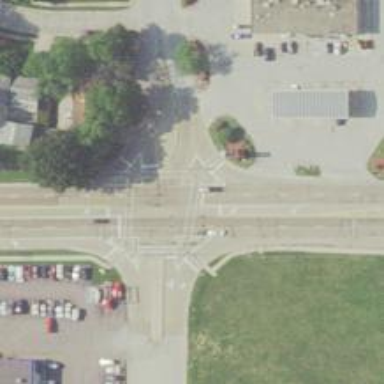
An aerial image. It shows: Asphalt footway on traffic island.